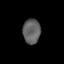
Tissue: skin
Cell type: Epithelial cells
Senescence score: 0.2072
Nuclear area (px): 425
Mean DAPI intensity: 97.165